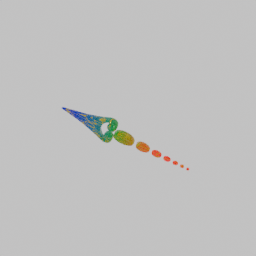
Label: decoration